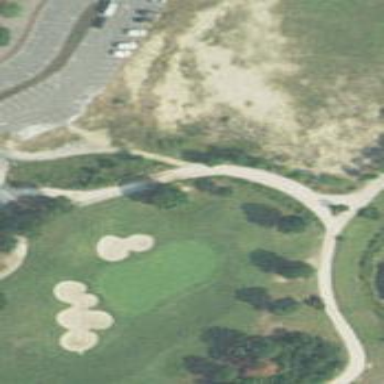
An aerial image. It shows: Pathway for golfing.